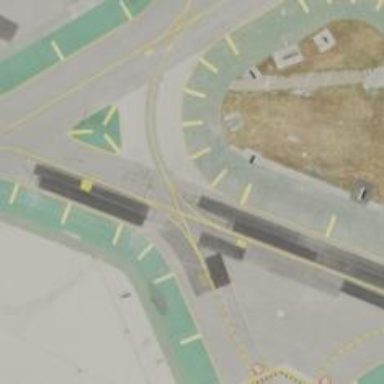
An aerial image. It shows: Image of taxiway at airport.